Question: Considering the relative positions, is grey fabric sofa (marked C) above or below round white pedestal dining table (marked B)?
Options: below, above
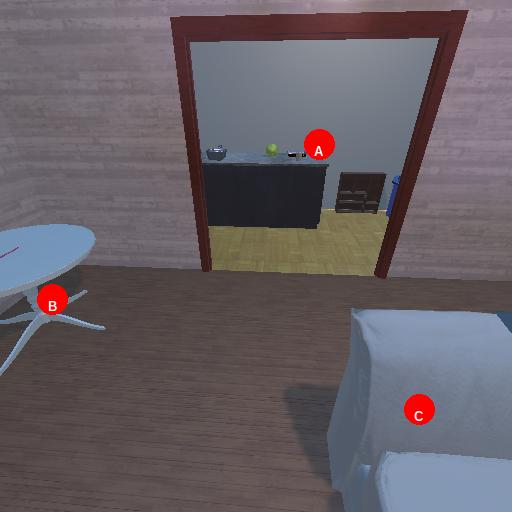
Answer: below